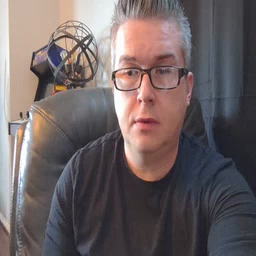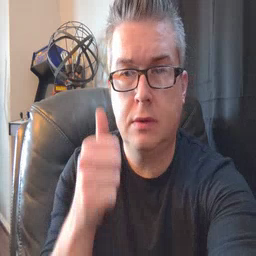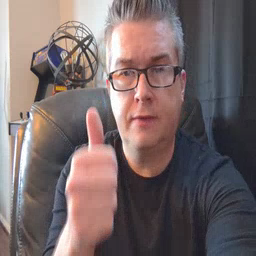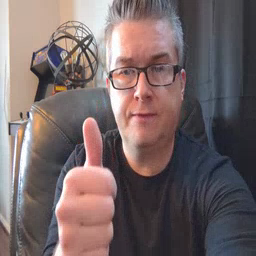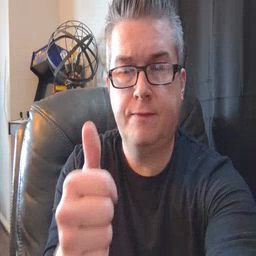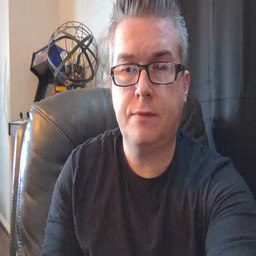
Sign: yourself